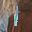
Label: 1